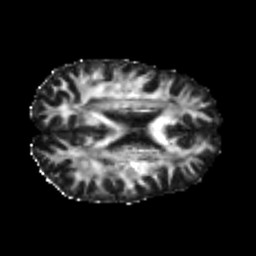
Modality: FA
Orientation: axial
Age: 25
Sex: male
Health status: healthy
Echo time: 0.074 s